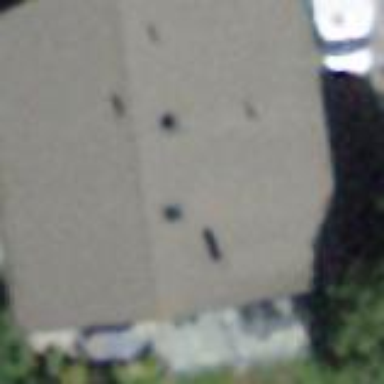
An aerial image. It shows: Building with tile roof.